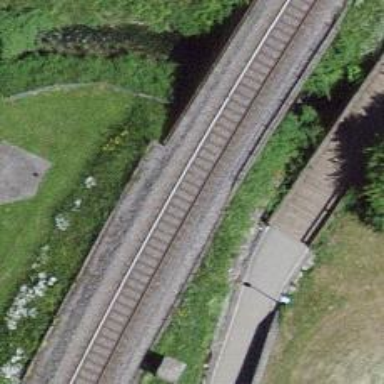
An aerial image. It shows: Single railway track with electrification through contact line.